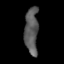
Tissue: skin
Cell type: Fibroblasts
Senescence score: 0.7355
Nuclear area (px): 617
Mean DAPI intensity: 90.185